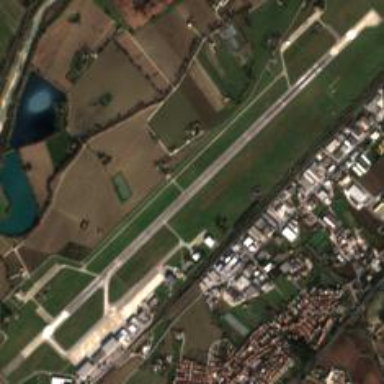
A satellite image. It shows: Runway at airport.